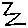
Label: zigzag